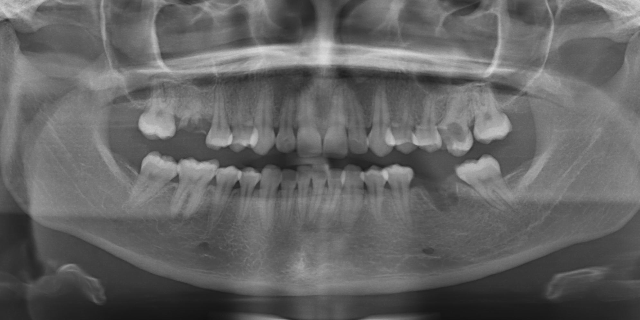
adult